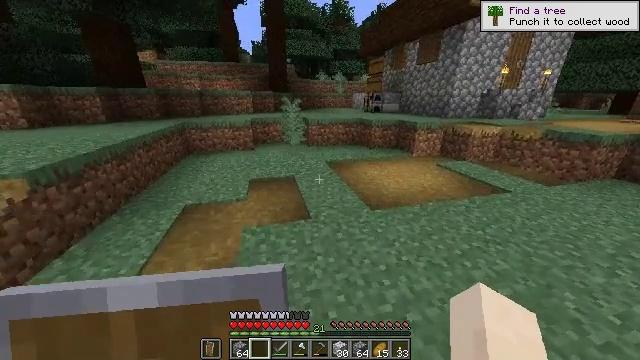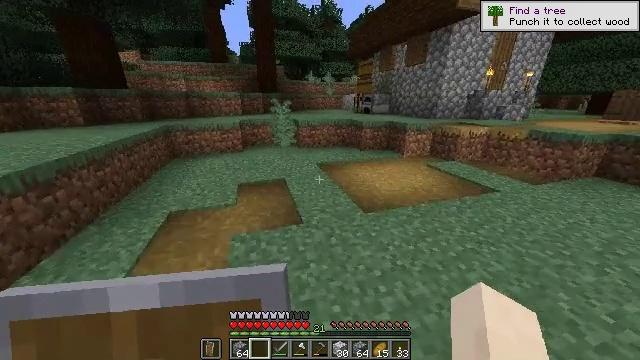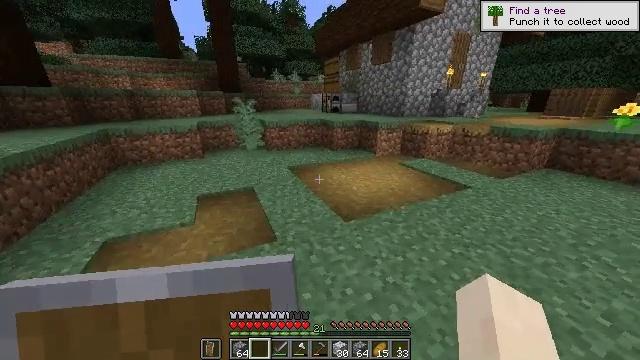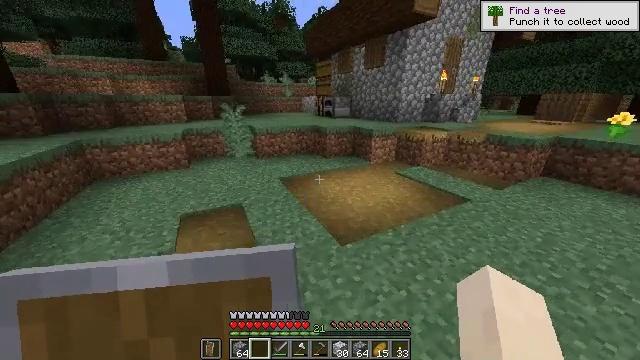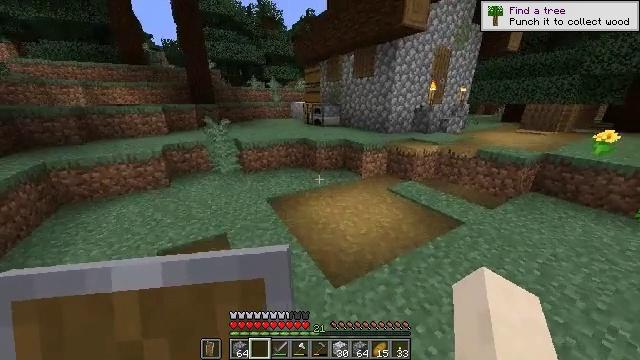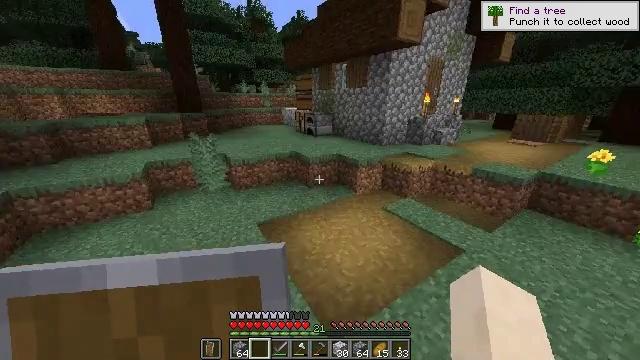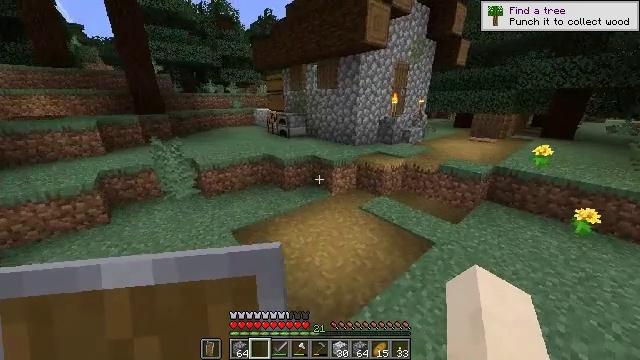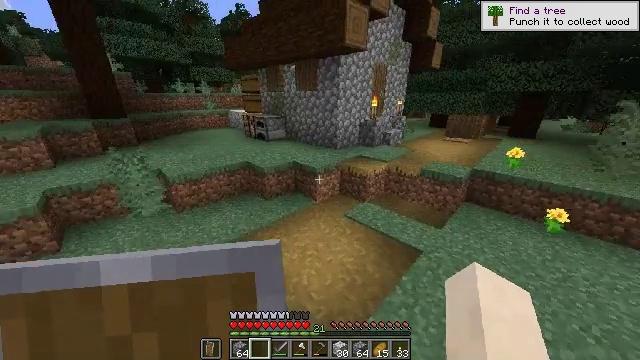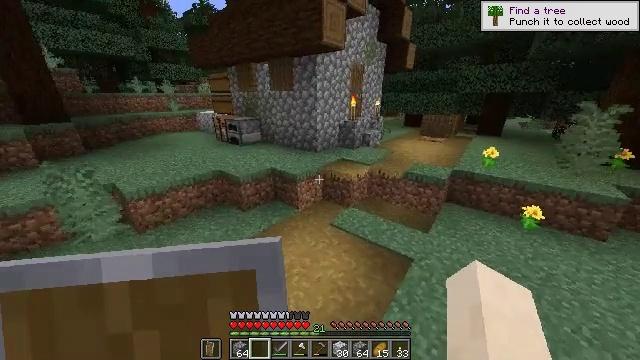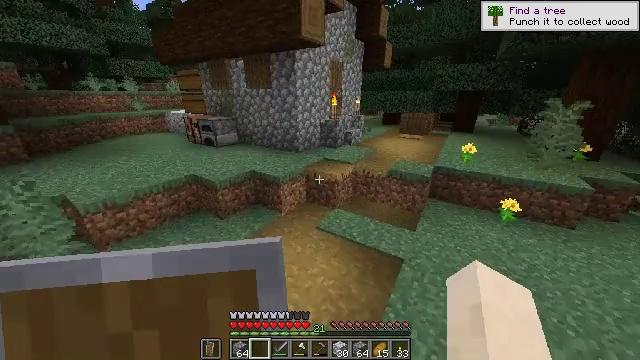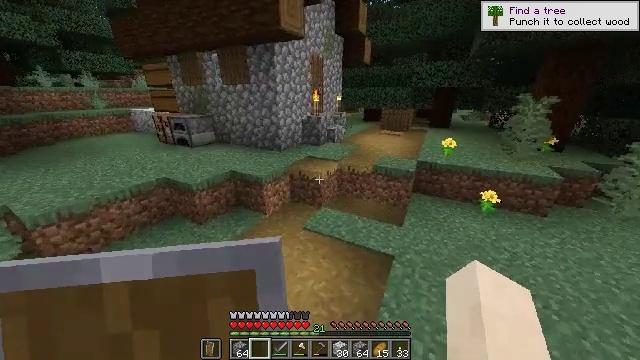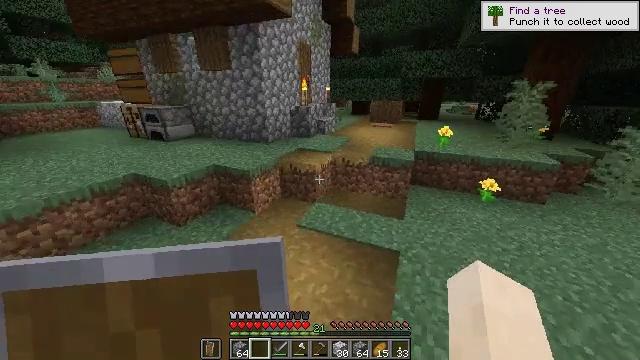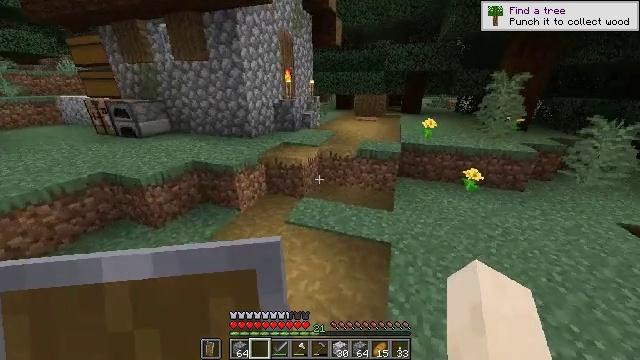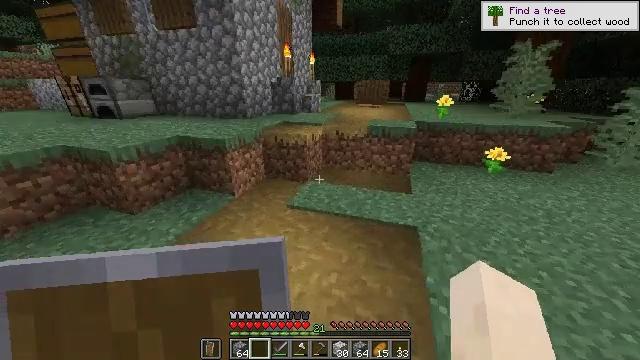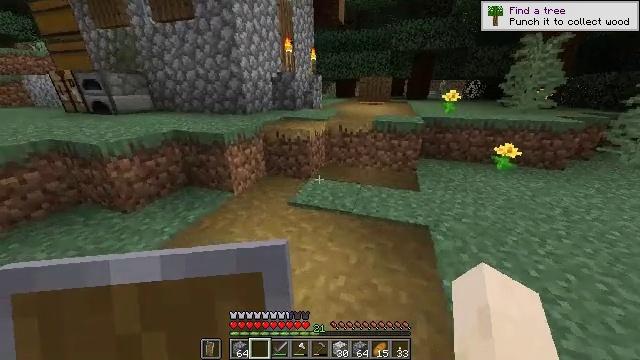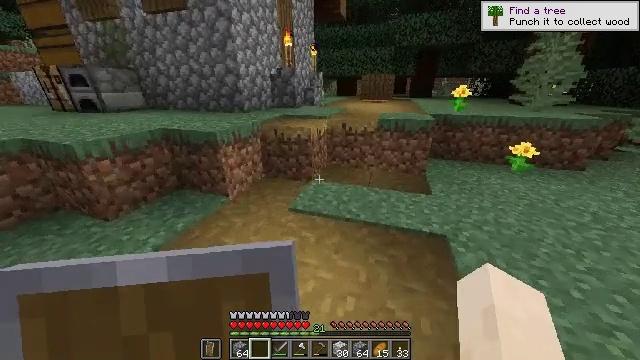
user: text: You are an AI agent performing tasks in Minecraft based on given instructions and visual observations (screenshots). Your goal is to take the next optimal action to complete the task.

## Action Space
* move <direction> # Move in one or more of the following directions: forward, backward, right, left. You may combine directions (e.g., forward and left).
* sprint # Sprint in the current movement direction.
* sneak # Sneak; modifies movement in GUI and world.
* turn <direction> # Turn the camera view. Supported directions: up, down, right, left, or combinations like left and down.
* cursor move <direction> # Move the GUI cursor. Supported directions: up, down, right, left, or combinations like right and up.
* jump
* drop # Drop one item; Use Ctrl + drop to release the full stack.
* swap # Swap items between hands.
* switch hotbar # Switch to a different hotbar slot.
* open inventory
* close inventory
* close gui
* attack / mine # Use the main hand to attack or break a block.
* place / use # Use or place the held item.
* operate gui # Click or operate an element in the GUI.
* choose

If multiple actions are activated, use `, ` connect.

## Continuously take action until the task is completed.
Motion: motion action
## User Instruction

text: craft item air
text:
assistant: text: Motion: move forward, turn right
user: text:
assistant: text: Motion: move forward, turn right
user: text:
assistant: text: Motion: move forward, turn right, jump
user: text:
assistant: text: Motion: move forward, turn right, jump
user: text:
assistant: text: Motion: move forward, turn right, jump
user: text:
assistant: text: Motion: move forward, turn right, jump
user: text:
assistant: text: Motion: move forward, turn right
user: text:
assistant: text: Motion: move forward, turn right
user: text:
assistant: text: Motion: move forward, turn right
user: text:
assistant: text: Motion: move forward, turn right
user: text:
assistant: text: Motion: move forward, turn right
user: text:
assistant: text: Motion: move forward, turn right
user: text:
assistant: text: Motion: move forward and move right, turn right
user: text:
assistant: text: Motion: move forward and move right
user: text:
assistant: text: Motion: move forward and move right
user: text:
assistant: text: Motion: move forward
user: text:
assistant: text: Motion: move forward, turn right
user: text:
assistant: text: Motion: move forward, turn right
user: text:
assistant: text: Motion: move forward, turn right
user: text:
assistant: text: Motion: move forward, turn right
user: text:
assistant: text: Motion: move forward and move right
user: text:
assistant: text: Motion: move forward and move right
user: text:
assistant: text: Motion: move forward
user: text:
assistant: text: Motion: move forward, turn left
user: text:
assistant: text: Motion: move forward, turn left
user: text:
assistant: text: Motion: move forward, turn left
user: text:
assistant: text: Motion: move forward, turn left, jump
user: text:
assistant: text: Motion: move forward, turn left, jump
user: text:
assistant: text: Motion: move forward, turn left, jump
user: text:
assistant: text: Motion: move forward, turn left, jump